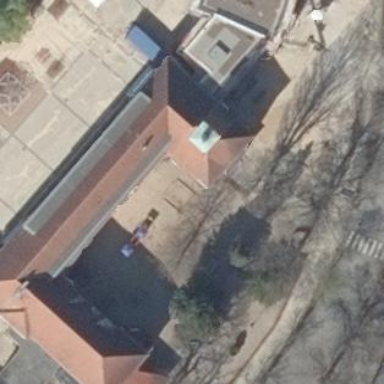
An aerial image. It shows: School building with gabled roof.